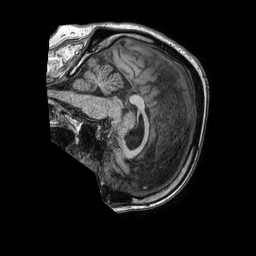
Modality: T1w
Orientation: sagittal
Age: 73
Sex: male
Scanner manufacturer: philips
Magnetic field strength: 1.5 T
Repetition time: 0.007554 s
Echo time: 0.003441 s